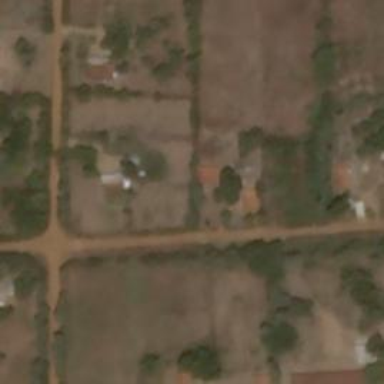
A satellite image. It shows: Unclassified road.